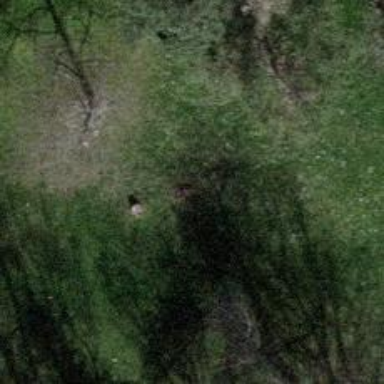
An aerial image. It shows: Evergreen needle-leaved tree.